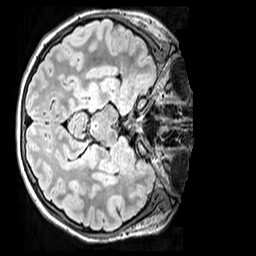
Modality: FLAIR
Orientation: axial
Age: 11
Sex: male
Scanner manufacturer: siemens
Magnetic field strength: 3 T
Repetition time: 5 s
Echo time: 0.388 s